Question: I have used C#FiddlerCore API, to intercept network traffic. Fiddlercore set proxy into our machine.
I am able to capture network traffic through all browser.
But in firefox there is way to set proxy, we can even set No Proxy in firefox.
When i set No Proxy in firefox than fiddlercore is unable to intercept firefox network, However fiddlercore can intercept other browser's network traffic.
My question is after setting proxy through fiddler, how firefox work in no proxy mode..?
How can we even intercept network traffic, even if we set no proxy in firefox.?
Here is how I set no proxy in firefox.

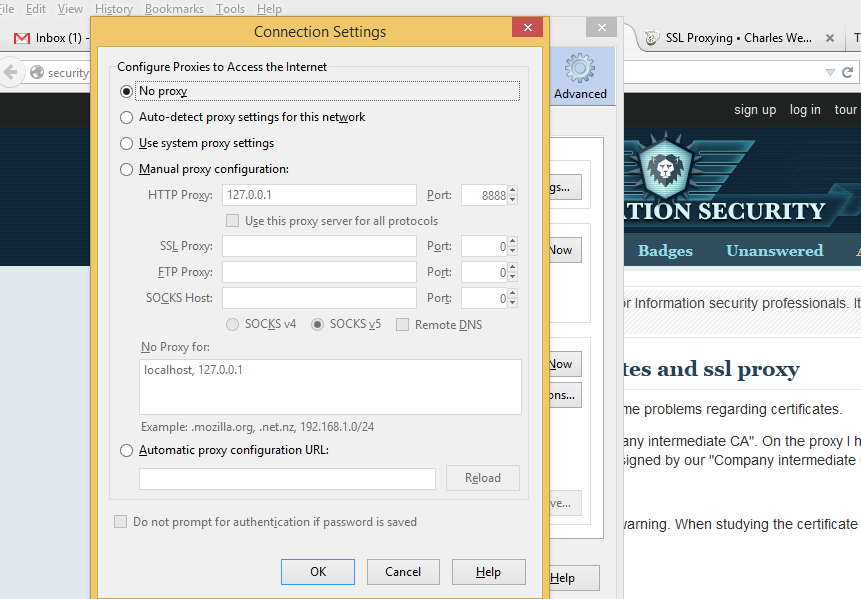
Answer: Fiddler is a proxy, it sees only the traffic that is sent to it.
By default, most Windows browsers (Safari, Chrome, IE, etc) use the IE proxy setting seen inside IE's Tools > Internet Options > Connections > LAN Settings. Fiddler and FiddlerCore point that setting to Fiddler/FiddlerCore when they are "attached" as the system proxy.
By default, current versions of Firefox will also respect that setting ("Use system proxy settings"). If you manually set Firefox to not use any proxy, then its traffic will not be sent to Fiddler/FiddlerCore even if they are configured as the system proxy.